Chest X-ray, AP view. Patient: 52 years old, sex M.
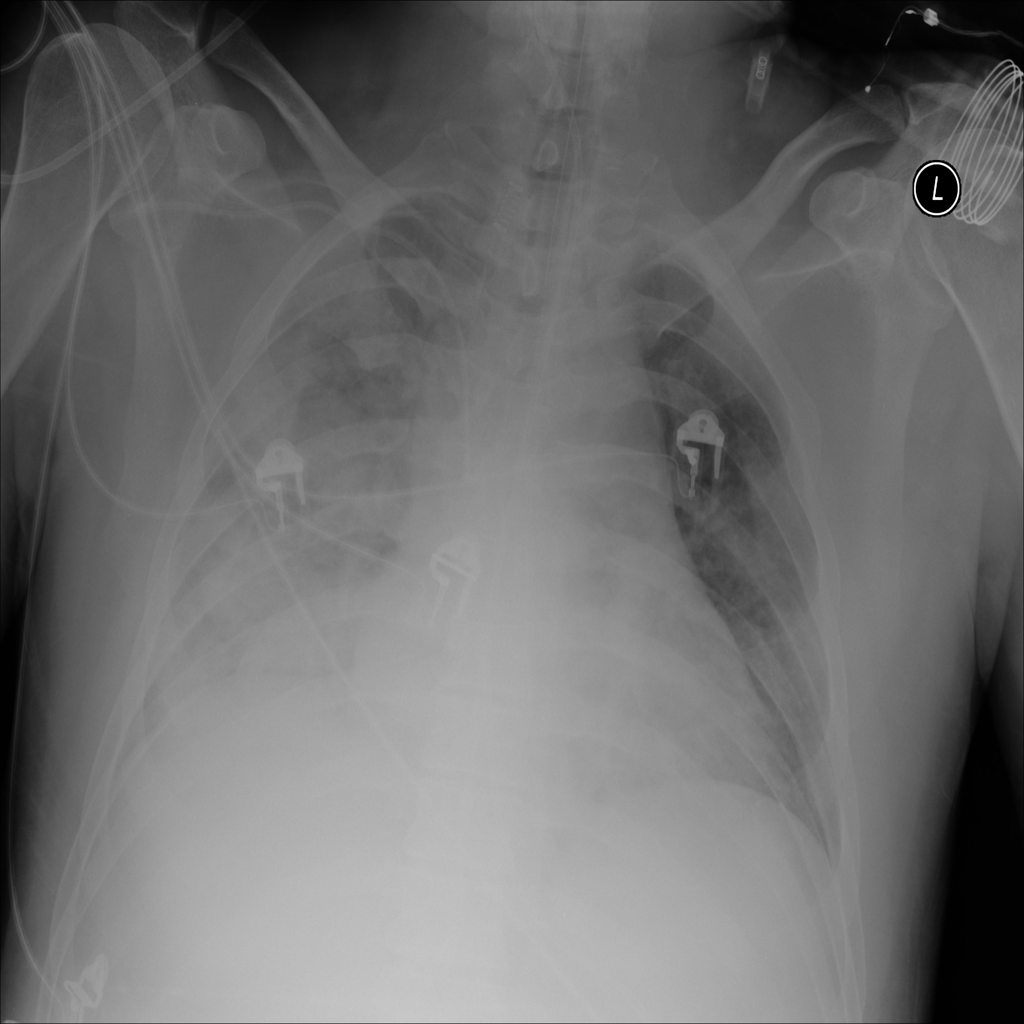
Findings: Consolidation